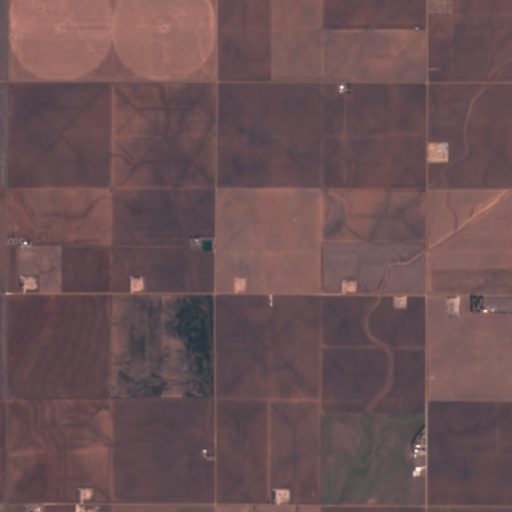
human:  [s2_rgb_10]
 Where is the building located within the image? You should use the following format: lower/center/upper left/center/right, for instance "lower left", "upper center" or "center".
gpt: The building is located in the upper right of the image.
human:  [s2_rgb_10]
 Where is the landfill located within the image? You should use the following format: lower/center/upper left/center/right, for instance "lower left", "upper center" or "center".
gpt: There is no landfill in the image.